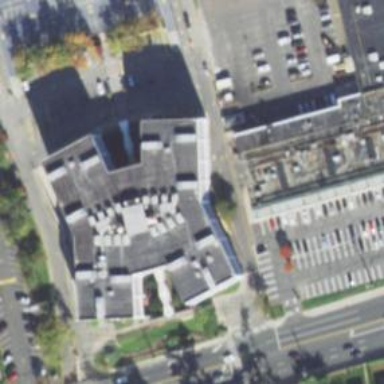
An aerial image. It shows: Healthcare clinic.